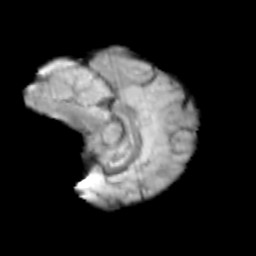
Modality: T2w
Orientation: sagittal
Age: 11
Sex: female
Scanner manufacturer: siemens
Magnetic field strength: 3 T
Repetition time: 3.8 s
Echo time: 0.07 s